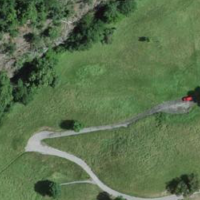
EUNIS habitat code: 24
Species observed at this site:
Cirsium vulgare
Garrulus glandarius